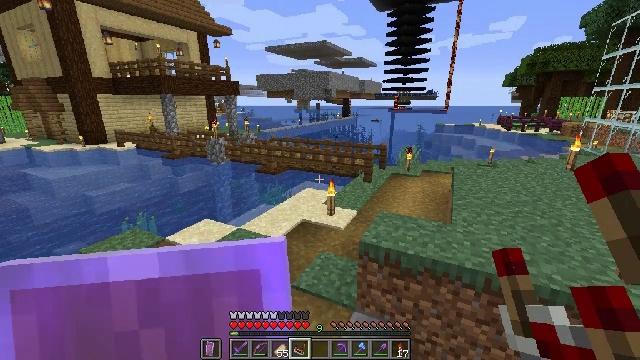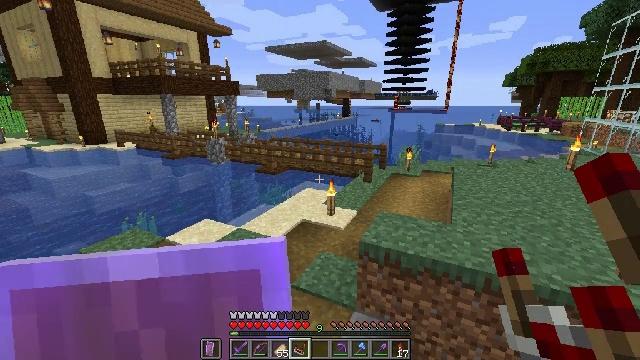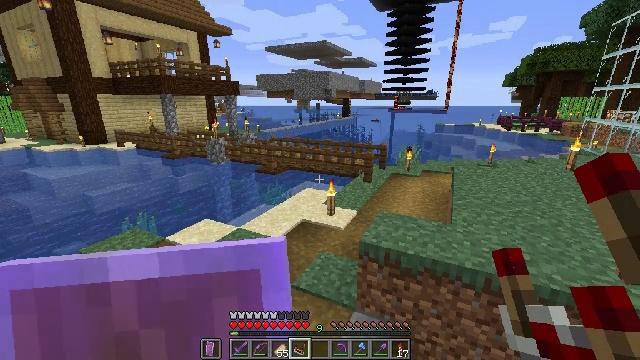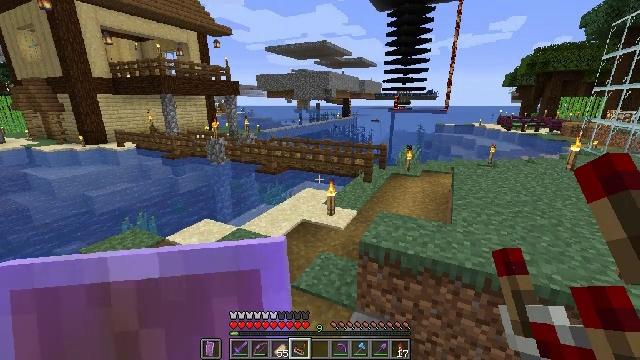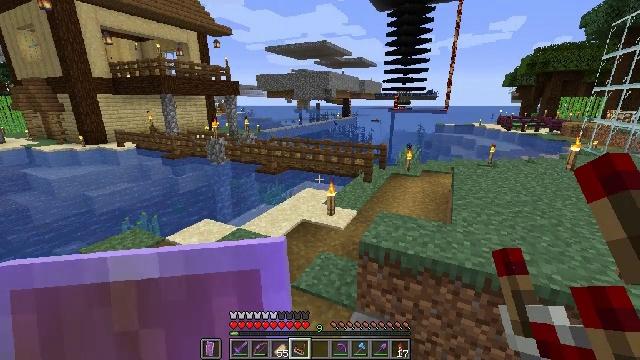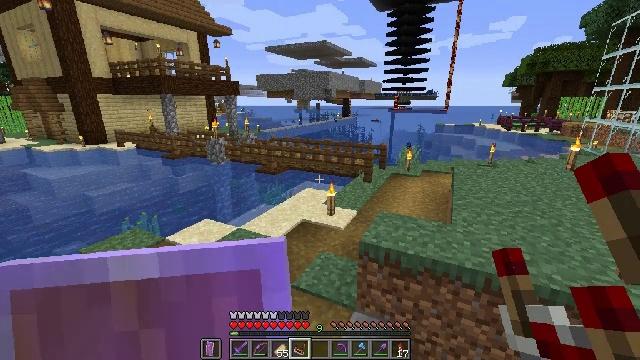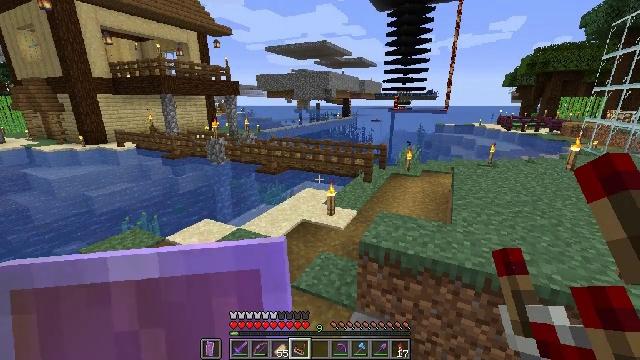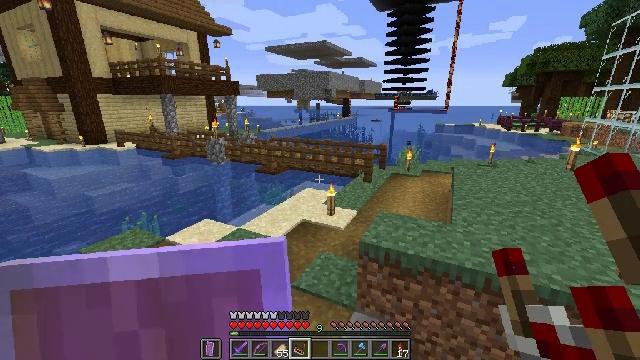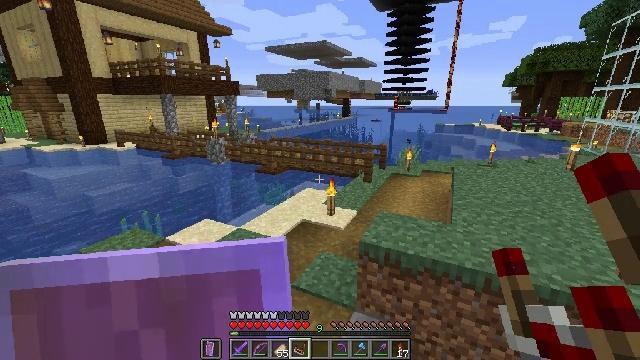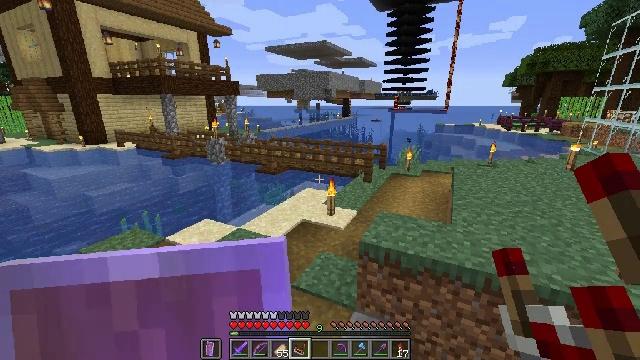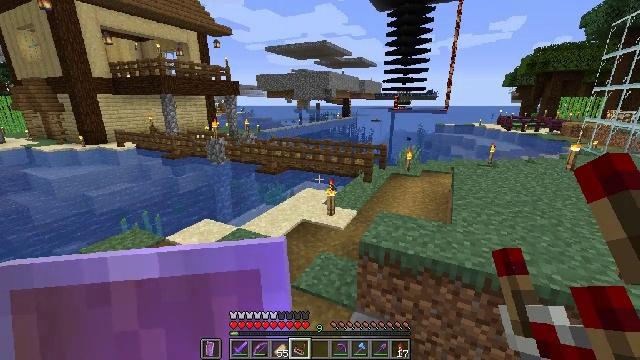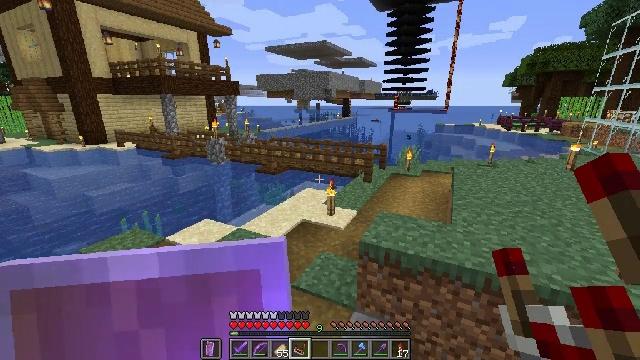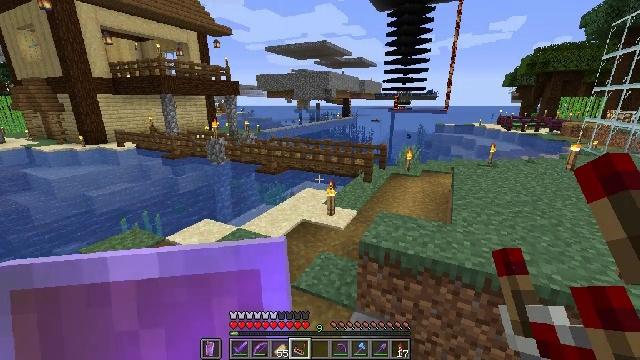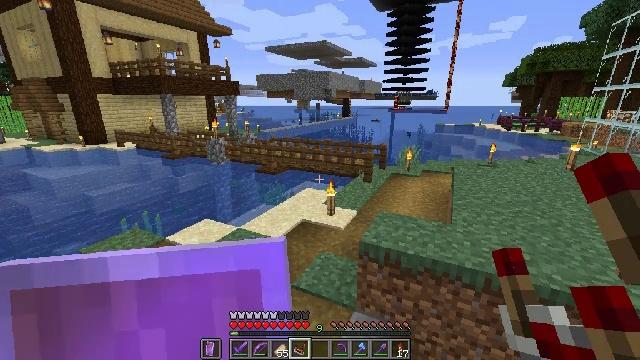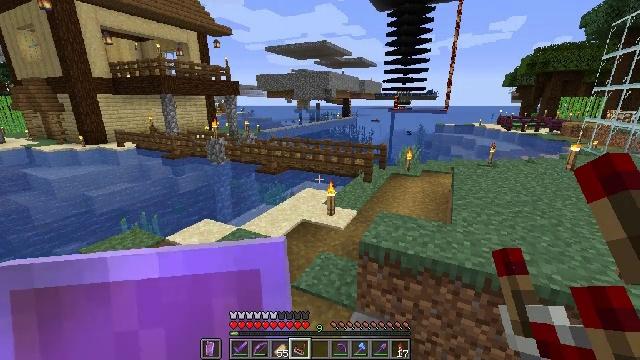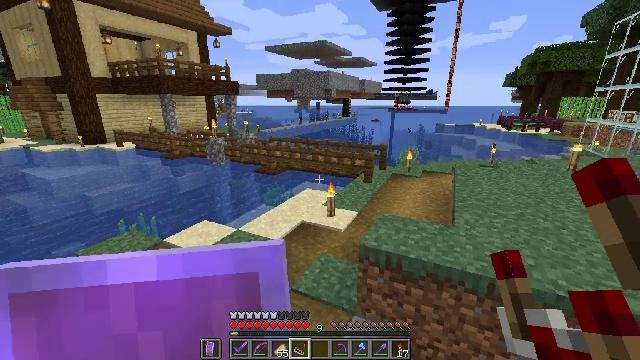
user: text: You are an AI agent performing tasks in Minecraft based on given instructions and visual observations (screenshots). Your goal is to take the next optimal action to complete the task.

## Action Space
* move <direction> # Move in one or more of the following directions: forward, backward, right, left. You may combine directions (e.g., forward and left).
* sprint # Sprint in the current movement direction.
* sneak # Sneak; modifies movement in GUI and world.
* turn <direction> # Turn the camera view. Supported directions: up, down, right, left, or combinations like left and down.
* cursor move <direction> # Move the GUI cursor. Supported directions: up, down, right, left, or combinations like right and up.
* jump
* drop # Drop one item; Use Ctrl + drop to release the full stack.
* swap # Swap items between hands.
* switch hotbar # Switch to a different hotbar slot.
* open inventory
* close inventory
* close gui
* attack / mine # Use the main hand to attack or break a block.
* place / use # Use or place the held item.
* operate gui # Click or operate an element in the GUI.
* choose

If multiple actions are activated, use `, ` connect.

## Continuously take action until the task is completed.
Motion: motion action
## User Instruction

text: Collect the comparator from redstone setup.
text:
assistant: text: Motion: no_op
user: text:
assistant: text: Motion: no_op
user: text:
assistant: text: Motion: no_op
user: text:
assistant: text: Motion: no_op
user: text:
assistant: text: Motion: no_op
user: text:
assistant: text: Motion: no_op
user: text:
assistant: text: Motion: no_op
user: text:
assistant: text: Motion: no_op
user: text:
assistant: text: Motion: no_op
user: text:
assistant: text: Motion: no_op
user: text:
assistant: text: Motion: no_op
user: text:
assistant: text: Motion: no_op
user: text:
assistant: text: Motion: no_op
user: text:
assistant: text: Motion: no_op
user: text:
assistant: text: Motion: move forward
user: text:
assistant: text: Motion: move forward
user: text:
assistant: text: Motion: move forward
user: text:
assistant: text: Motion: move forward
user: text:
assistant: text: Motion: move forward
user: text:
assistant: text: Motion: move forward
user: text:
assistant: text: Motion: no_op
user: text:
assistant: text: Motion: no_op
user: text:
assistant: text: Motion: no_op
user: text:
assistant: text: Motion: no_op
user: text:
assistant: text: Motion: turn right and down
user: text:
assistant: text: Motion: turn right and down
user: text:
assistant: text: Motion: turn right and down
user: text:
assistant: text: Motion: no_op
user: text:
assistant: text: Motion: no_op
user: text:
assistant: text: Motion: no_op